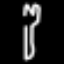
Label: fork